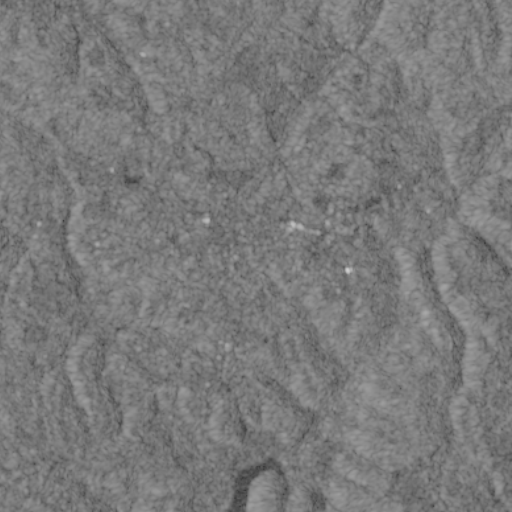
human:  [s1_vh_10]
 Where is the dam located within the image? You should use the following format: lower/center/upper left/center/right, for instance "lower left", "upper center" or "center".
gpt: The dam is located in the lower center of the image.
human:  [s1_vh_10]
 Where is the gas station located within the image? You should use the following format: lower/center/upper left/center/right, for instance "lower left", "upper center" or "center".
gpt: The gas station is located in the lower center of the image.
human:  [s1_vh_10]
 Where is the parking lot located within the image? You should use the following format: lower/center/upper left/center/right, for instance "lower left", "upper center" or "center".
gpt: The parking lot is located in the center right of the image.
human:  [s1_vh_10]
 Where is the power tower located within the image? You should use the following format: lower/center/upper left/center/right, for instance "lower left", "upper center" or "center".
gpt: The power tower is located in the right of the image.
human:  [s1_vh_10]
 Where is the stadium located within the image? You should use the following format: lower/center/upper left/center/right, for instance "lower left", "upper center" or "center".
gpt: The stadium is located in the center right of the image.
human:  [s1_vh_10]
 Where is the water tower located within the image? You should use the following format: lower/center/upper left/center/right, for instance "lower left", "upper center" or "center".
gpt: The water tower is located in the center of the image.
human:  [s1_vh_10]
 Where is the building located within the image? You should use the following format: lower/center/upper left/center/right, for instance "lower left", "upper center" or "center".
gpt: There is no building in the image.

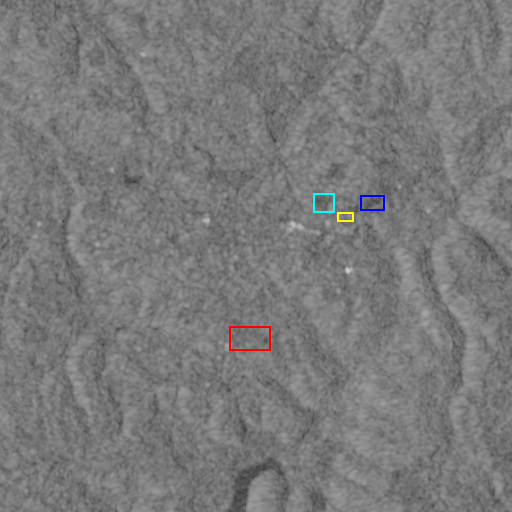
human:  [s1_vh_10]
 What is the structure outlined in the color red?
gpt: The structure outlined in red is a park.
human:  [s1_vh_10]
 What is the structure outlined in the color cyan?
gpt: The structure outlined in cyan is a parking lot.
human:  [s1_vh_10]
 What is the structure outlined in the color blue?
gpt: The structure outlined in blue is a stadium.
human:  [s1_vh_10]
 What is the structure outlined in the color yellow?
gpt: The structure outlined in yellow is a building.
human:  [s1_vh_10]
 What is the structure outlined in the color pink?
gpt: There is no pink outline.